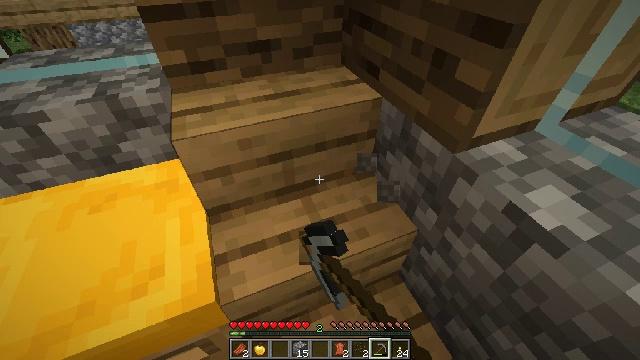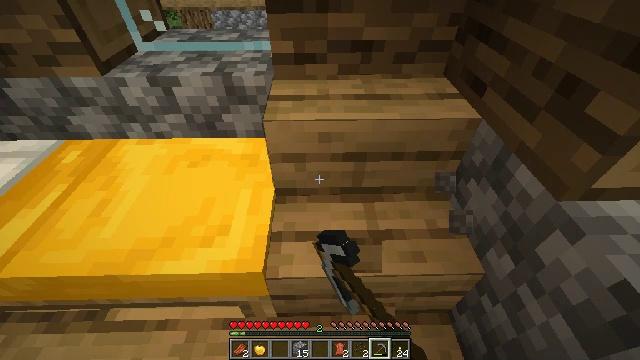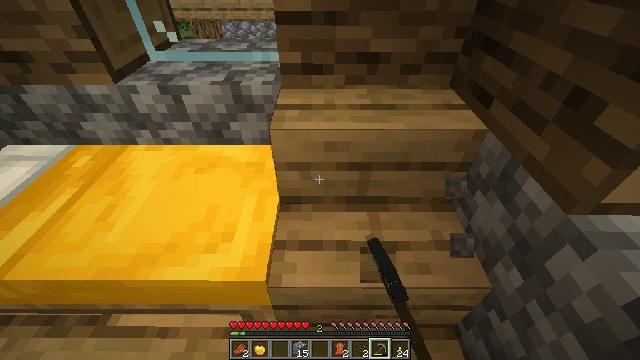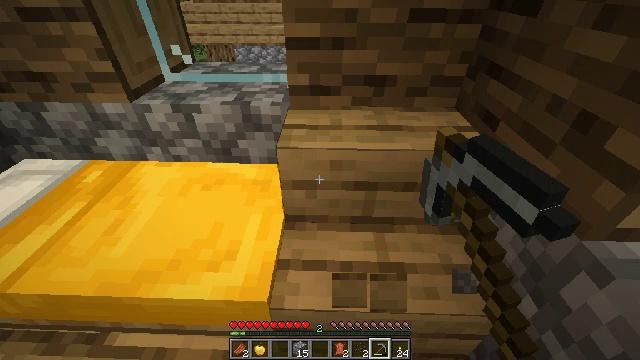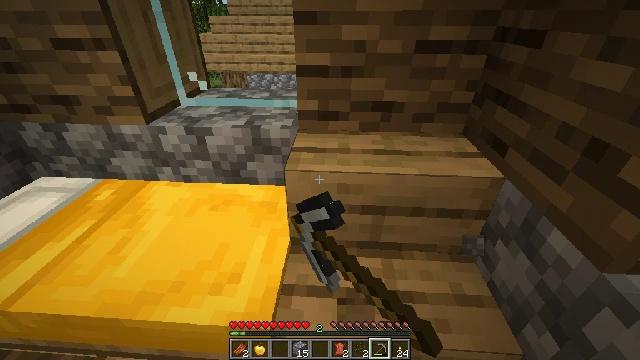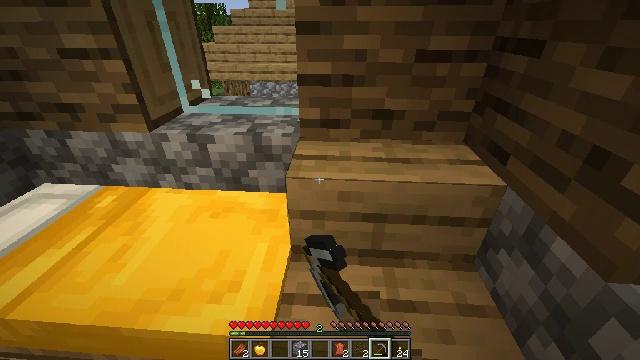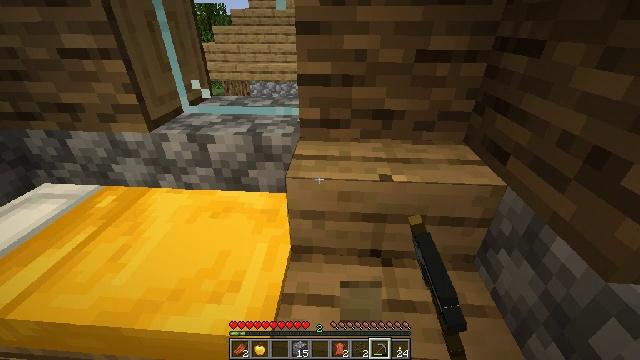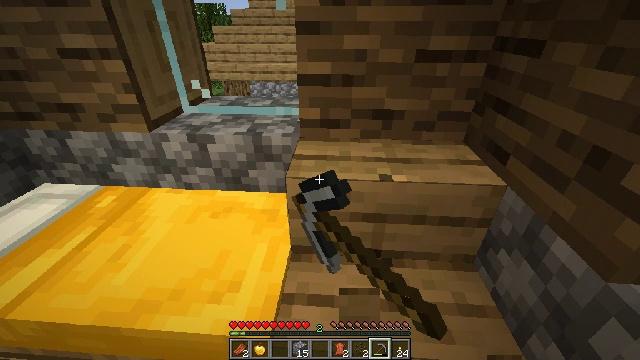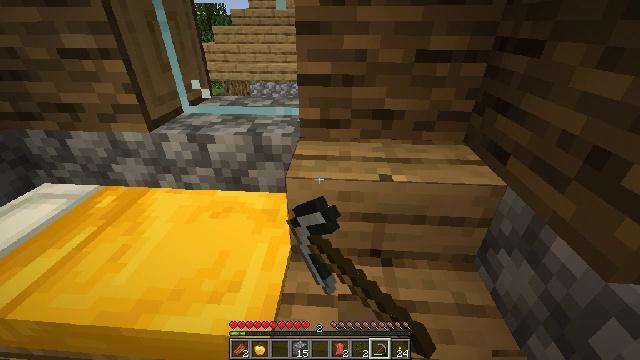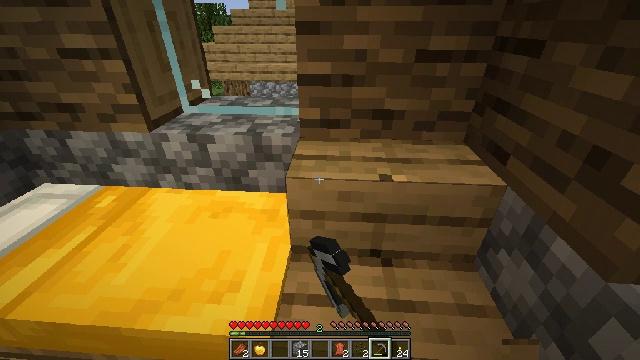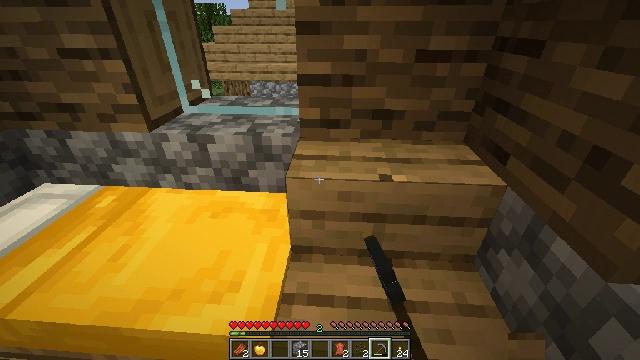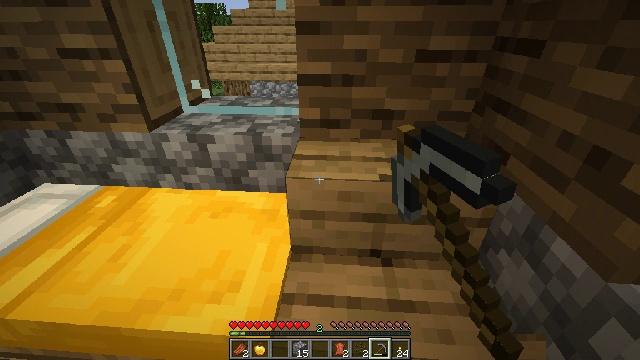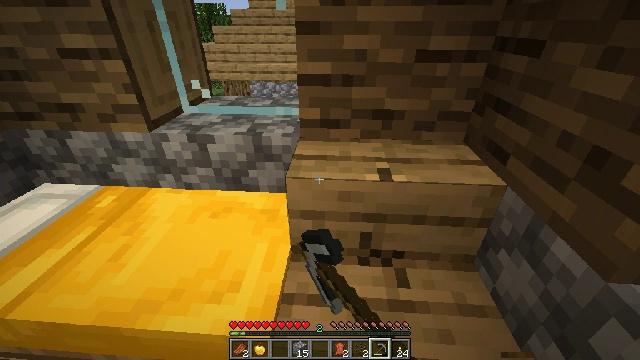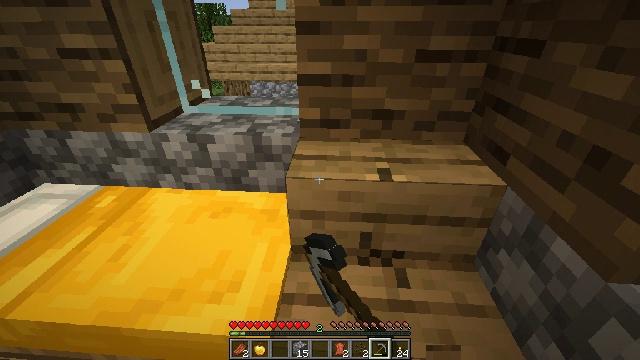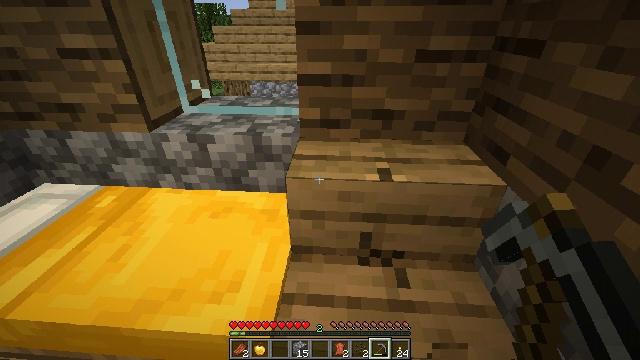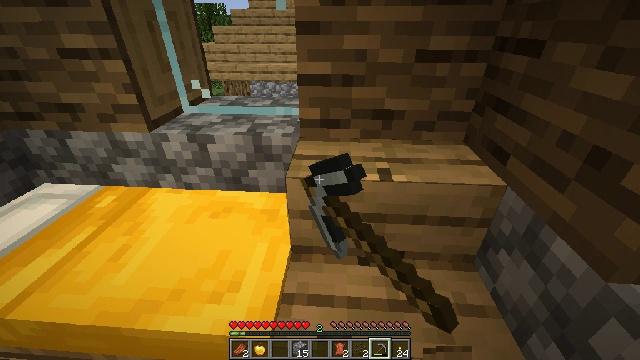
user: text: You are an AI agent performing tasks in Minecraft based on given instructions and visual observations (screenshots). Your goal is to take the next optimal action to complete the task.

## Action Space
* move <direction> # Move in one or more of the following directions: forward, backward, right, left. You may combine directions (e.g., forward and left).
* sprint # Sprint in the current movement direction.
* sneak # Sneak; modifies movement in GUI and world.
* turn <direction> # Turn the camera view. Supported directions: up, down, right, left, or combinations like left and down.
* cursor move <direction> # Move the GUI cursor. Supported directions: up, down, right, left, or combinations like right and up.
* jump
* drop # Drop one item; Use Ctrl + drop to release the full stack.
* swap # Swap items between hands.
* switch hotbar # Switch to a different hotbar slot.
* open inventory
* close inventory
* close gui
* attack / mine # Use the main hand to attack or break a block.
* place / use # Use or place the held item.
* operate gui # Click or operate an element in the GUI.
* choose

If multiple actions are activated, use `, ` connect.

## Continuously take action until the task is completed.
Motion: motion action
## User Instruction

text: Gather some oak stairs for reuse.
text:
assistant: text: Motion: turn left, attack / mine
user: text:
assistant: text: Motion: turn left and up, attack / mine
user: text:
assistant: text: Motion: turn left and up, attack / mine
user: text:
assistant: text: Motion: turn left and up, attack / mine
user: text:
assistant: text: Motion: turn up, attack / mine
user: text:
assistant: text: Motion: attack / mine
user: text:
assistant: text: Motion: attack / mine
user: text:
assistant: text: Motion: attack / mine
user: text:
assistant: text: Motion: attack / mine
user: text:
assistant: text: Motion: attack / mine
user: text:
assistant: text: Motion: attack / mine
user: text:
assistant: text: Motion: attack / mine
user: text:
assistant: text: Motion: attack / mine
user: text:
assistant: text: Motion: attack / mine
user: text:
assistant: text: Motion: attack / mine
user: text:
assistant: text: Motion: attack / mine
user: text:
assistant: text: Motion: attack / mine
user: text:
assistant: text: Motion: attack / mine
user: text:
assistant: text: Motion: attack / mine
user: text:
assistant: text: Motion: turn right, attack / mine
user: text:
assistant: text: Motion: turn right, attack / mine
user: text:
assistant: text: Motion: turn right, attack / mine
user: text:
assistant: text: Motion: turn right and down, attack / mine
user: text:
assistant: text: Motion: attack / mine
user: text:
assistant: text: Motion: turn down, attack / mine
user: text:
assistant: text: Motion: turn down, attack / mine
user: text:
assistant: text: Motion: turn down, attack / mine
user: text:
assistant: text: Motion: attack / mine
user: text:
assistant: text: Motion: attack / mine
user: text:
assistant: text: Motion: attack / mine